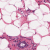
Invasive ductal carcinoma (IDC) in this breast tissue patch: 0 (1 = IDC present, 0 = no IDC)